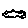
Label: cloud